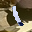
Label: 1